Brain MRI, t1w sequence, axial 2D slice.
Patient: age 28, sex M, weight 95 kg, height 1.95 m
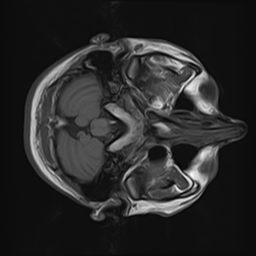